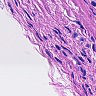
Metastatic tissue present: no